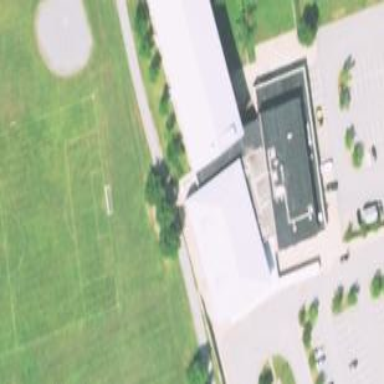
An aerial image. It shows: School building.